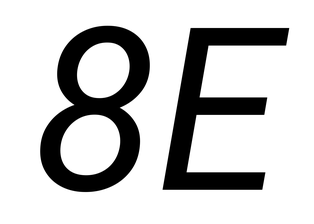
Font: Roboto-Italic_Italic